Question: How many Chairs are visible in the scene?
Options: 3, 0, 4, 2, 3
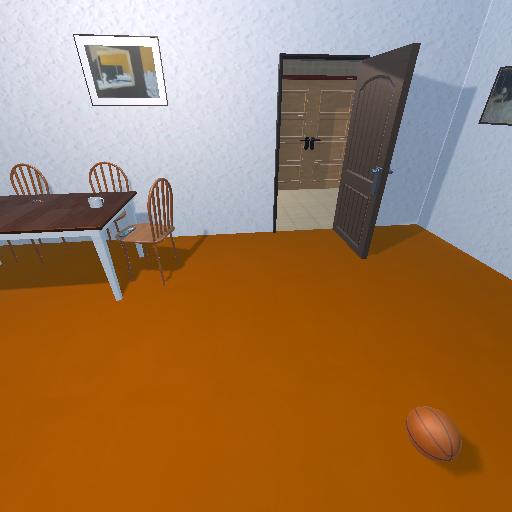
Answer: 3